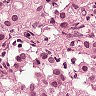
Metastatic tissue present: yes